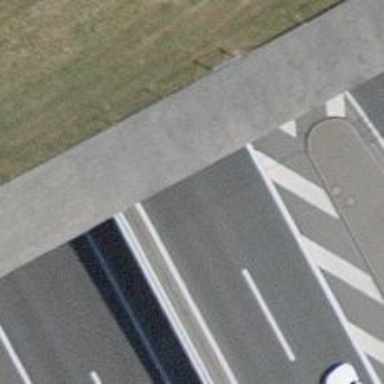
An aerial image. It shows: Road with traffic signals controlling the flow of traffic.